Question: I use samba 3 on my Raspberry Pi. I want to use an 1:1 mapping between linux and Windows NT (Windows 8) users. At this point I have the following config for samba:
'''
server role = standalone # not working! unkown parameter! (testparm -v)
local master = yes
os level = 33
client NTMLv2 auth = yes
guest ok = no
server string = %h server
wins support = yes
dns proxy = no
# Auth
security = user
encrypt passwords = true
obey pam restrictions = yes
unix password sync = yes
auth methods = sam
domain logons = no
# winbind enum groups = yes
# winbind enum users = yes
## shares ##
[testdir]
path = /home/testdir
valid users = %U
browseable = yes
writeable = yes
create mode = 0600
directory mdoe = 0700
read only = no
[homes] # not working!
path = /home/%U # have tried with %S
valid users = %U
browseable = yes
available = yes
guest ok = no
'''
But the home shares doesn't work and I think there is a problem with the user mapping, because I can't access the home directorys (network path not found) and windows doesn't say: Sebi (Unix User), but \smart-server\Sebi:
'pdbedit -L':
'''
Ignoring unknown parameter "server role"
Sebi:1000:
'''
:

I think this is a problem with the user mapping, because 'pdbedit -Lv' outputs SIDs instead of UIDs. Does anybody know how I can configure my samba to work as a simple share with 1:1 between unix and windows NT users. I doesn't know what I'm doing wrong.
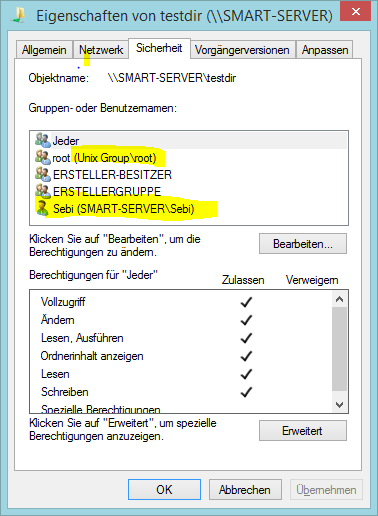
Answer: There Are two ways to have 1:1 mapping of accounts between computers. The first is synchronization. This is where you copy accounts by hand or by script between machines. I think this is what you tried to do, but windows does not work well when trying to do this. (there are other problems with this approach which has led to the second approach)
The second way is a directory server. There are lots of directory servers out there. Sun came out with NIS, There is DAP and LDAP which have multiple implementations including folks like SAP, Red Hat, Oracle and Novel. But in a windows environment the dominant Directory server is Microsoft's Active Directory which is part of windows server. (Prior to windows 2000 there was a simpler service that is called NT domain login, which still can be used in some cases.)
Now If you don't want to shell out the big bucks for windows server samba has a protocol compatible directory server. samba 3 uses NT domain logins to serve account information, and samba 4 is compatible with active directory. The general way you use samba 3 to provide accounts to windows is to make samba a primary domain controller, and then join windows to the domain you just created. The accounts are then drawn from your passwd file (or wherever NSS maps your account information), but your passwords have to be stored in samba. Samba 4 is a similar process, but newer and all account information must be stored in samba and you must also join your linux box (Raspberry PI in your case) to the domain with winbind.
On the other hand if you have windows server just laying around you could also create your domain there and join all your machines to that domain, again using winbind for linux.
One of the complications of using winbind is assigning or mapping UIDs for linux. It is not complicated, but you have to pay attention.
If you noticed that I have skipped some details, you have a gift for understatement. There are books on this subject that miss important details. You have some reading to do.